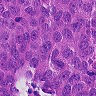
Metastatic tissue present: yes